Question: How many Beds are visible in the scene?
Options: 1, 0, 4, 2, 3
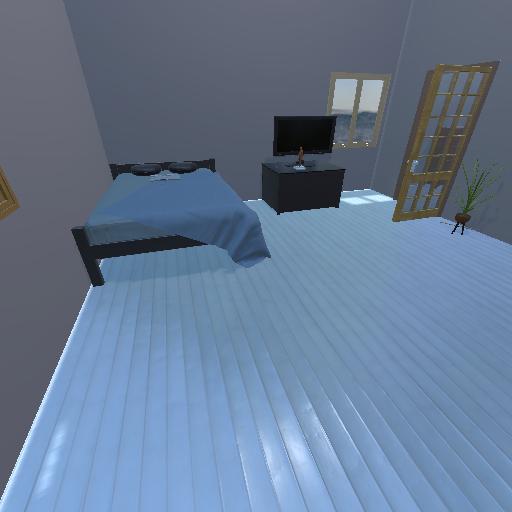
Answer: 1